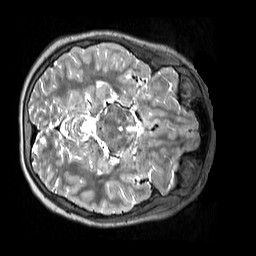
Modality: T2w
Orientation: axial
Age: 10
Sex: female
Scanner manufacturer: siemens
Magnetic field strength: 3 T
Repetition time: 3.2 s
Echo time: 0.408 s